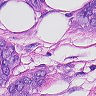
Metastatic tissue present: yes